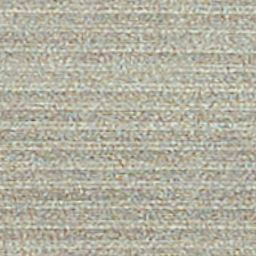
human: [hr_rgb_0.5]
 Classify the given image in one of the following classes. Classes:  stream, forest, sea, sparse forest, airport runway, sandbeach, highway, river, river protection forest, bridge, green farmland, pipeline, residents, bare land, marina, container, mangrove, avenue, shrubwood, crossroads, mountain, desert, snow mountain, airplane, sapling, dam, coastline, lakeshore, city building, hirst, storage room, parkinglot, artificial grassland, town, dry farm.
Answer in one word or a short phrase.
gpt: dry farm